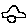
Label: car